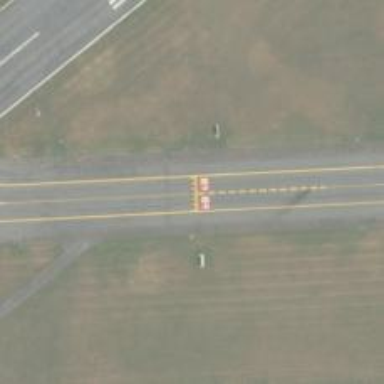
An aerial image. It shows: View of taxiway at the airport.